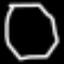
Label: octagon